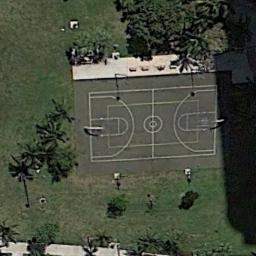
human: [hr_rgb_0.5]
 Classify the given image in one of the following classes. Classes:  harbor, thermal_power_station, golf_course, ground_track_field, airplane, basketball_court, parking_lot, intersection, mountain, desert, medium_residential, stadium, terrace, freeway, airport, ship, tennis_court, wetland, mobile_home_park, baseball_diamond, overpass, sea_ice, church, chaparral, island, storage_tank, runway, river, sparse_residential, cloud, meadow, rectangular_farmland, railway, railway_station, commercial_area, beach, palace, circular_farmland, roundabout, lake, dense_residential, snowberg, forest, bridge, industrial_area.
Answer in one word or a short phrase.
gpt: basketball_court